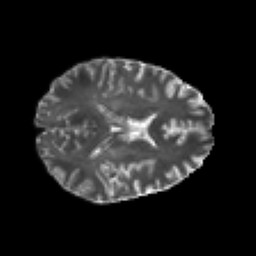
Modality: T2w
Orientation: axial
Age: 27
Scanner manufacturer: philips
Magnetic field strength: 3 T
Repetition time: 8.604 s
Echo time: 0.1268 s